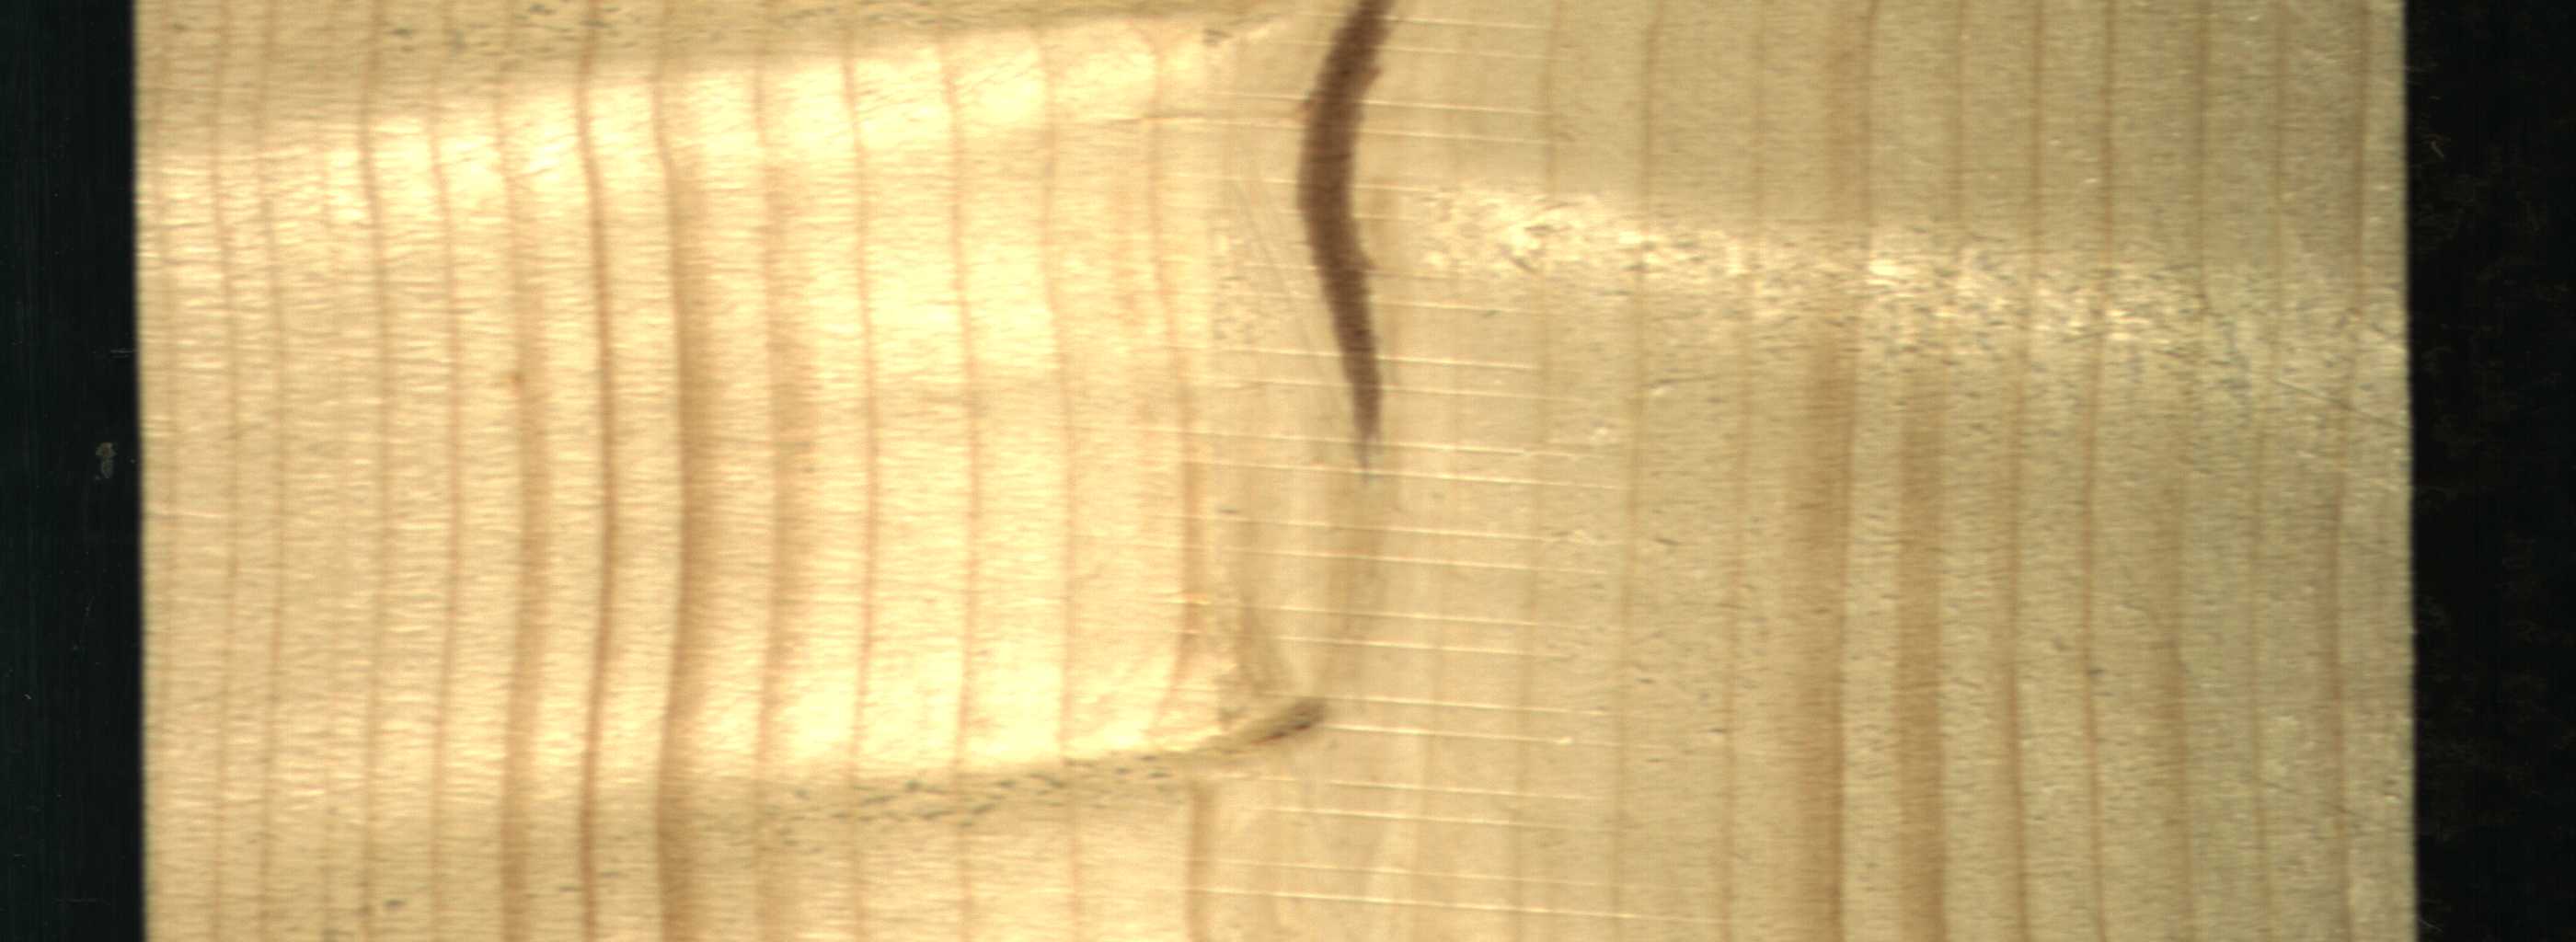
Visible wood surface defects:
Marrow